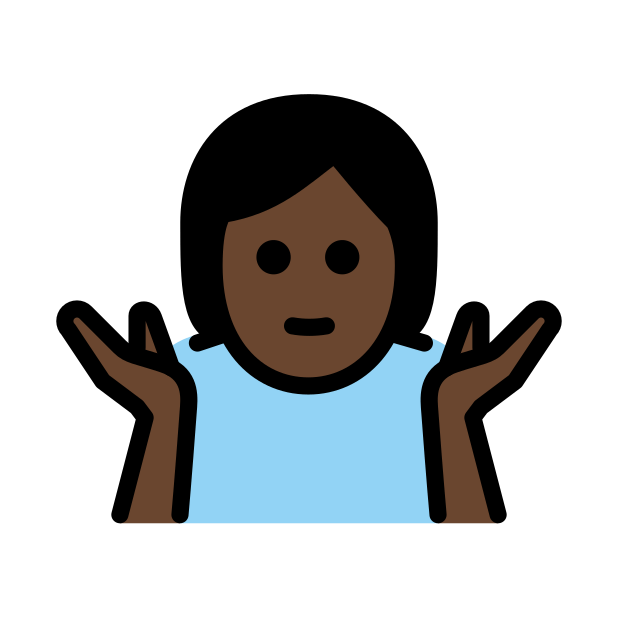
person shrugging: dark skin tone